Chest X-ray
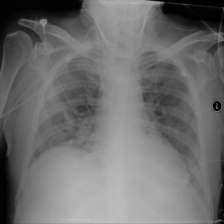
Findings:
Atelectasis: positive
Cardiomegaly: negative
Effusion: negative
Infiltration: positive
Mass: negative
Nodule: negative
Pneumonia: negative
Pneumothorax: negative
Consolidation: negative
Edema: negative
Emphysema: negative
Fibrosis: negative
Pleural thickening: negative
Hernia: negative